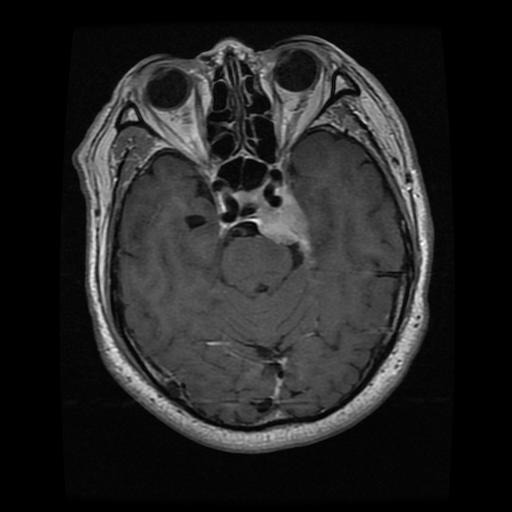
Label: meningioma